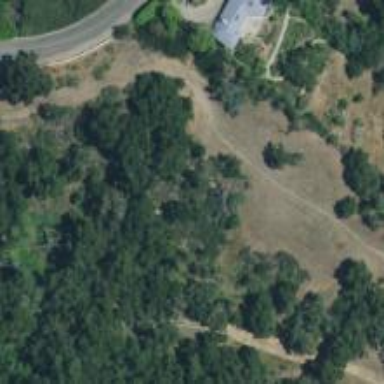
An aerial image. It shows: Path.